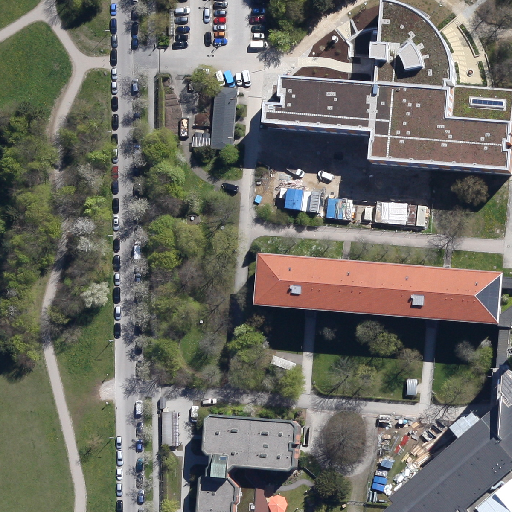
Referring expression: road